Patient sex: F
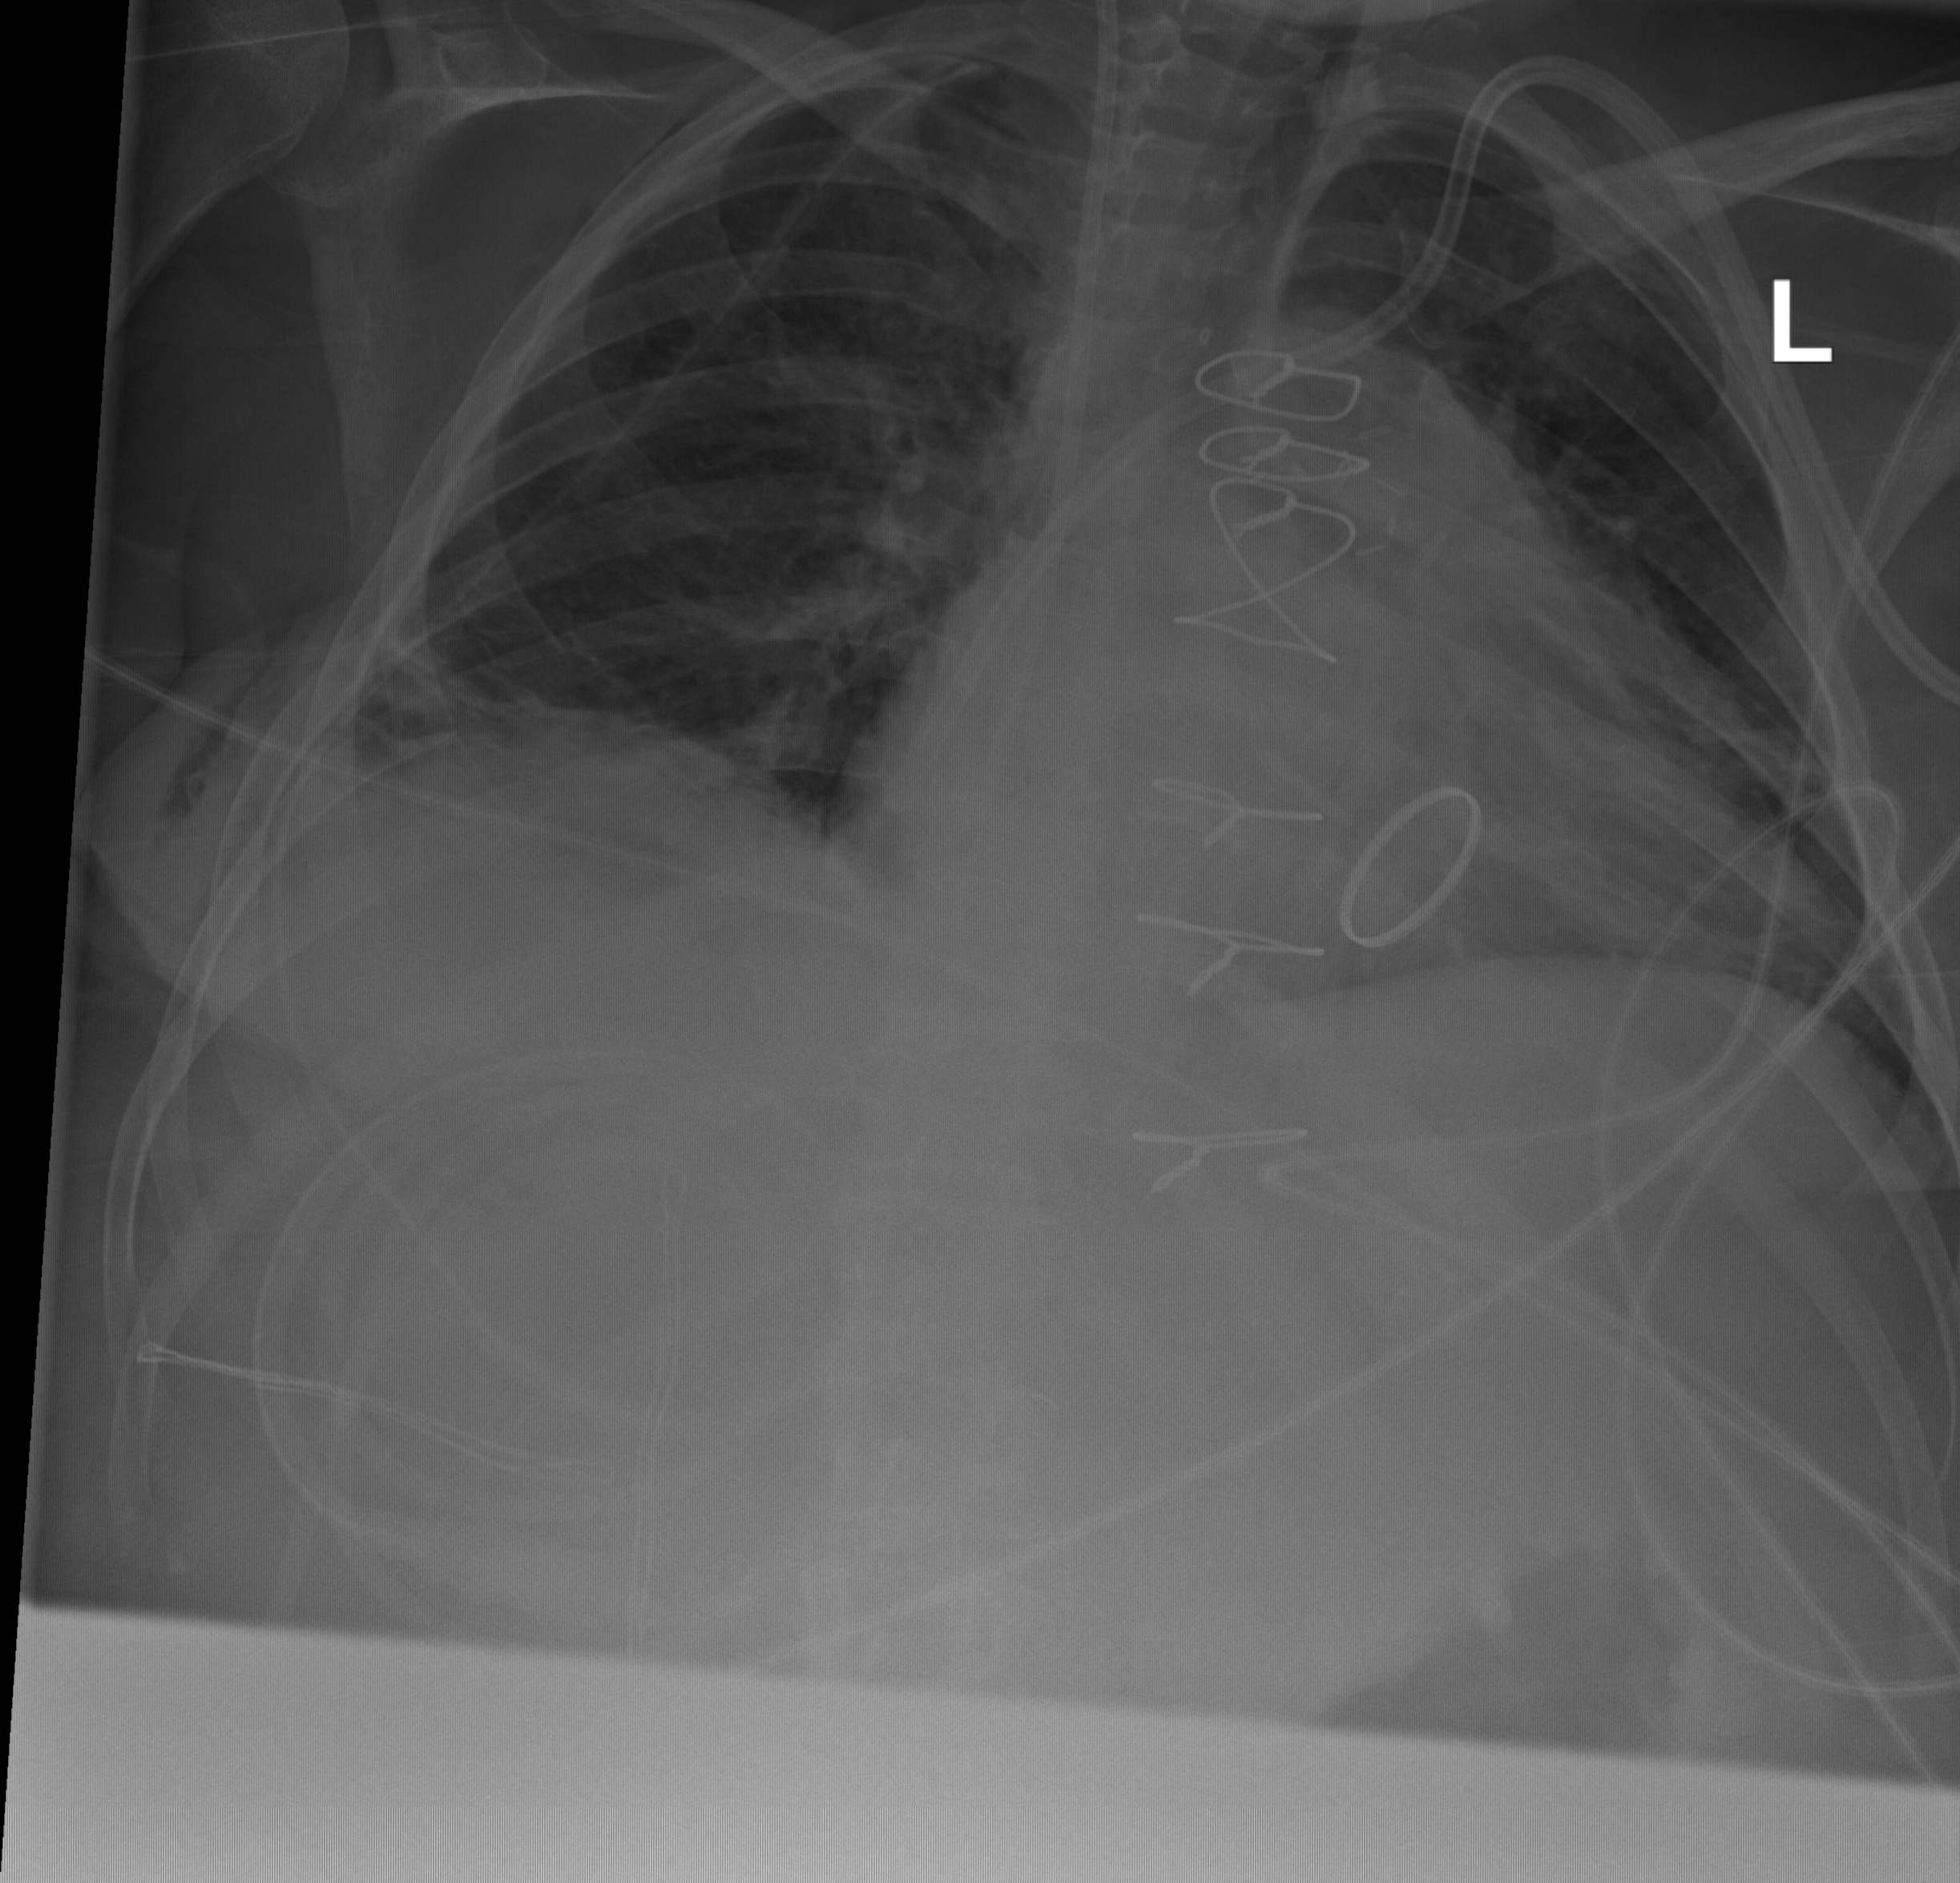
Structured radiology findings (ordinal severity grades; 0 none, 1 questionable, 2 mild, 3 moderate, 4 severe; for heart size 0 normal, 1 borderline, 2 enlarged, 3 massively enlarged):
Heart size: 2
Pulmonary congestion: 2
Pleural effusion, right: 2
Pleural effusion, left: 0
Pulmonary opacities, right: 0
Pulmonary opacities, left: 0
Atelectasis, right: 3
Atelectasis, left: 2